Field crop: tomato
Growth stage: 1
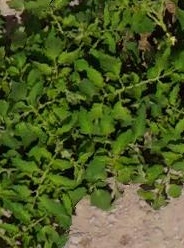
Species: tomato